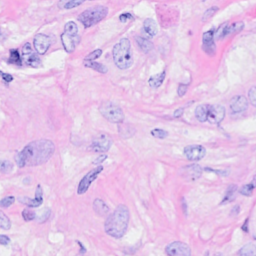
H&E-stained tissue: Breast